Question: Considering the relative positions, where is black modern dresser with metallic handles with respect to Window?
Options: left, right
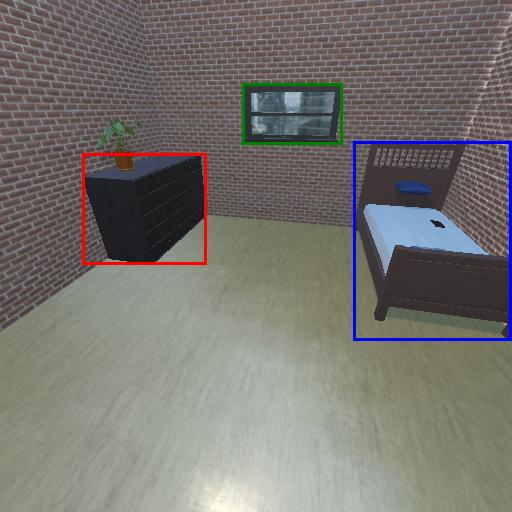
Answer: left